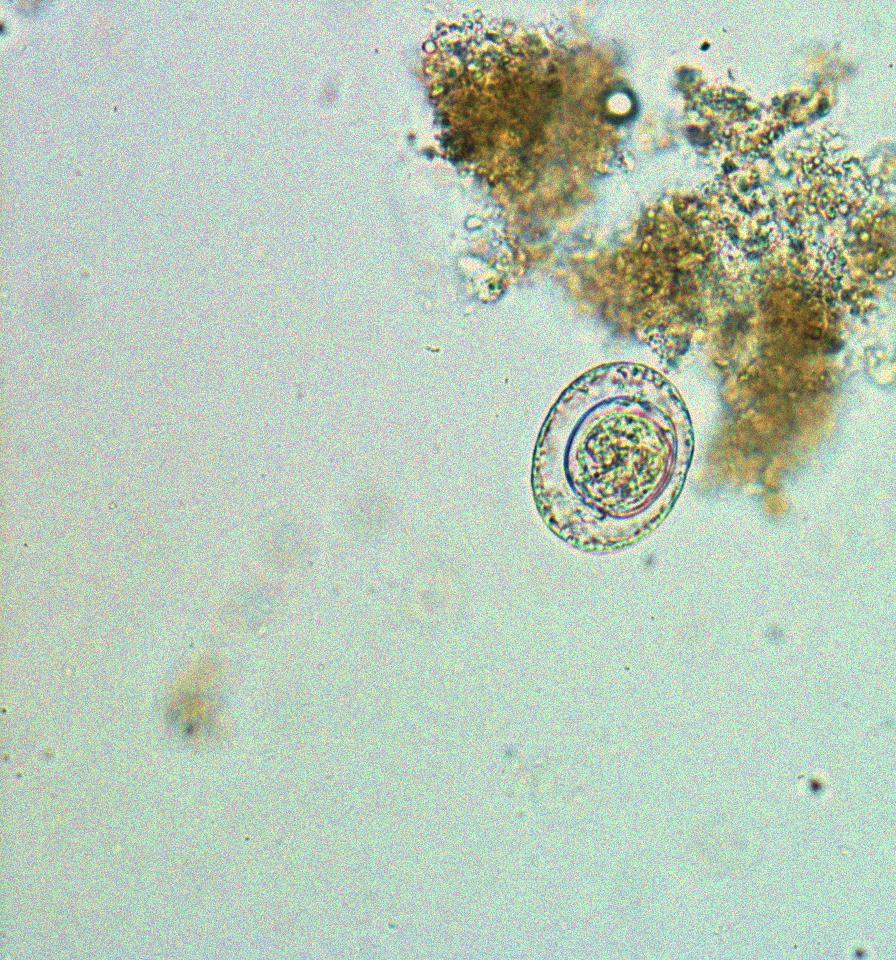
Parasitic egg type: Hymenolepis nana